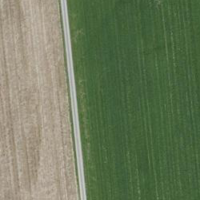
EUNIS habitat code: 52
Species observed at this site:
Lysimachia nummularia
Rumex obtusifolius
Cornus sanguinea
Alnus alnobetula